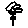
Label: flower